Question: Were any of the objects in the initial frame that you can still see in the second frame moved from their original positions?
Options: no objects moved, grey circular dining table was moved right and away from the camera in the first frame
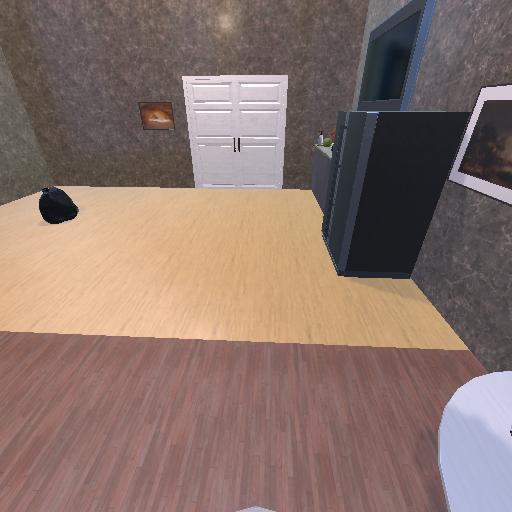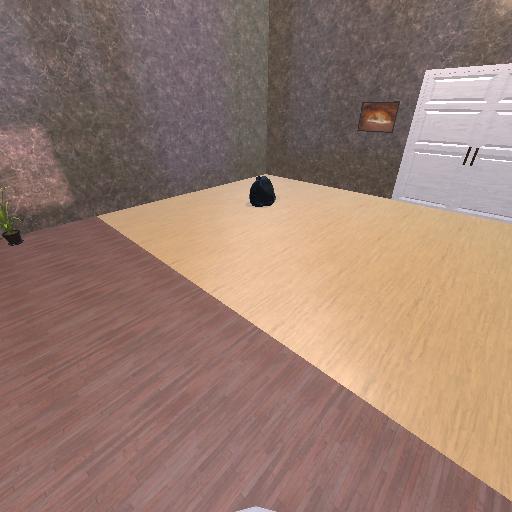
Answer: no objects moved